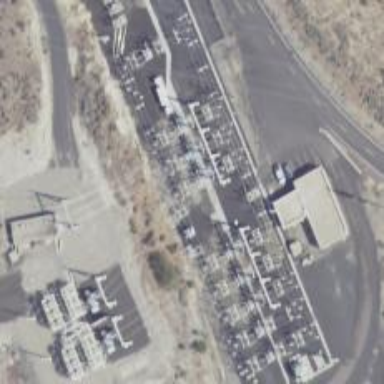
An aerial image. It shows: Power substation.